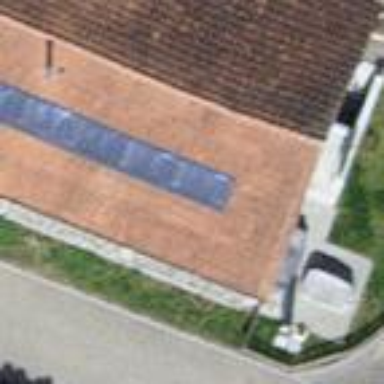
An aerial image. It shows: Semi-detached house with gabled roof.